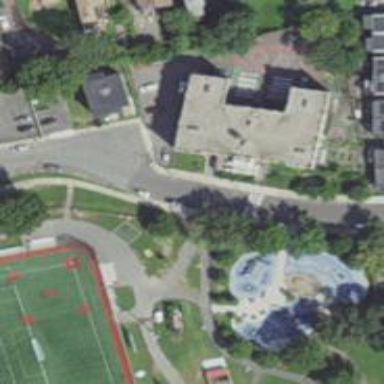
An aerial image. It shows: School.